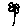
Label: flower